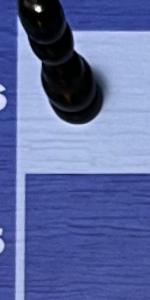
Label: Empty